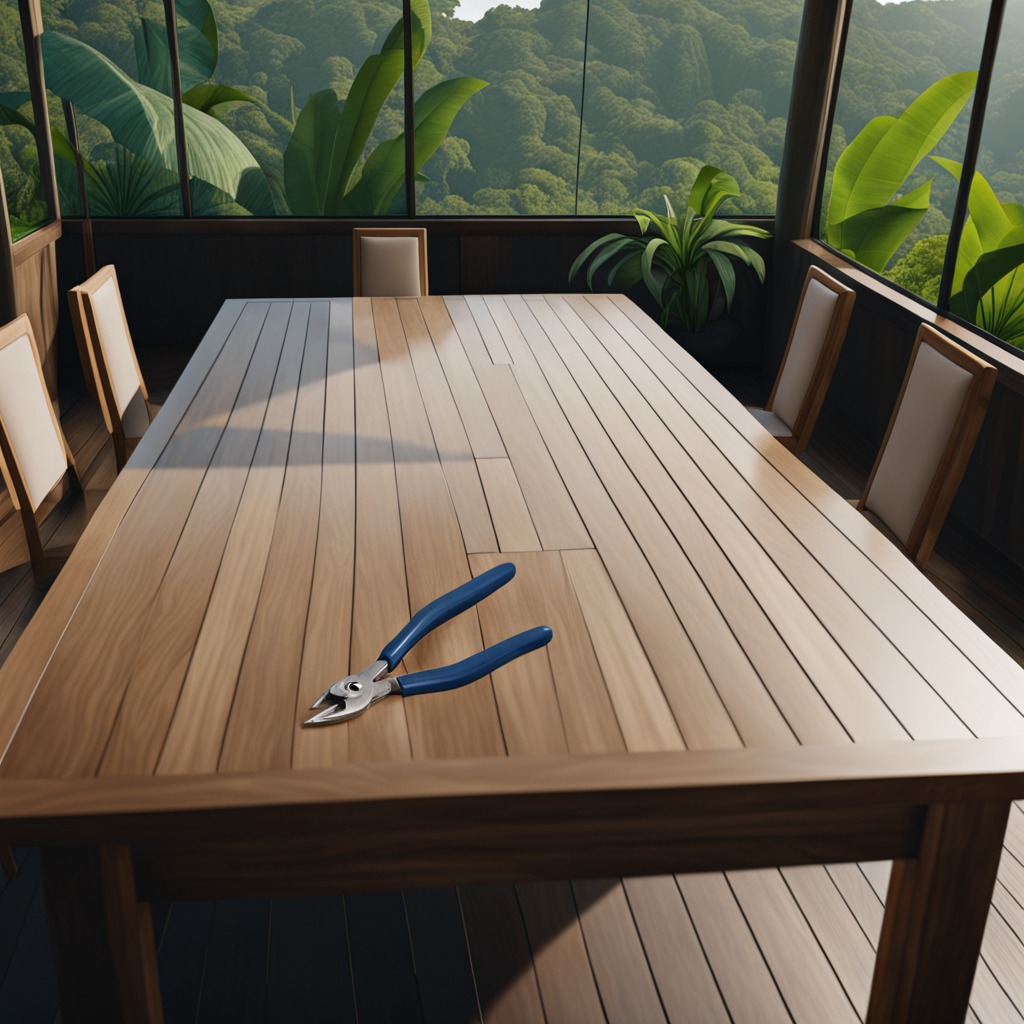
A plier is lying on the wooden table inside a jungle field workshop tent.